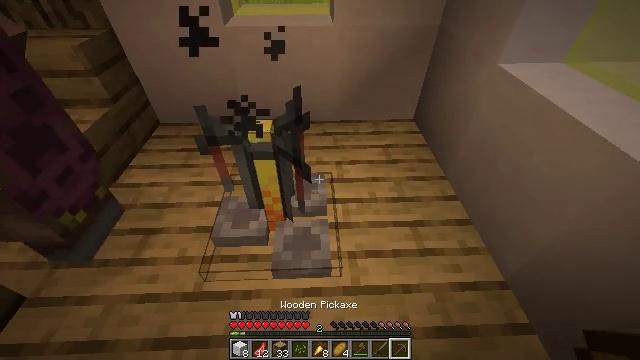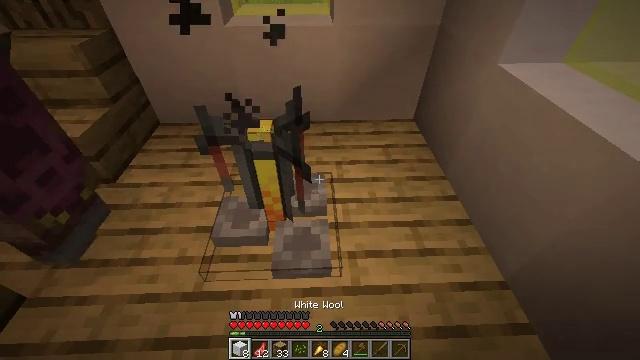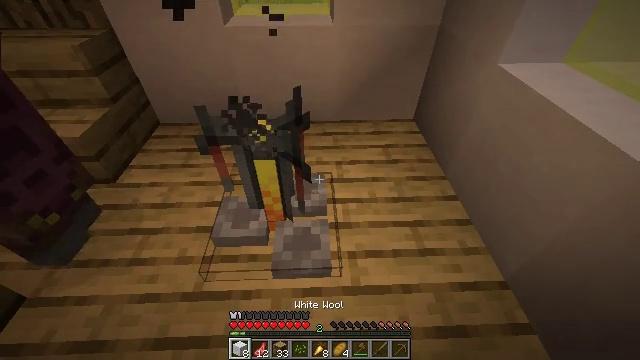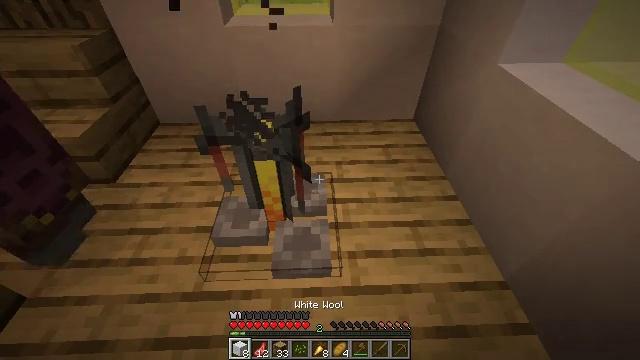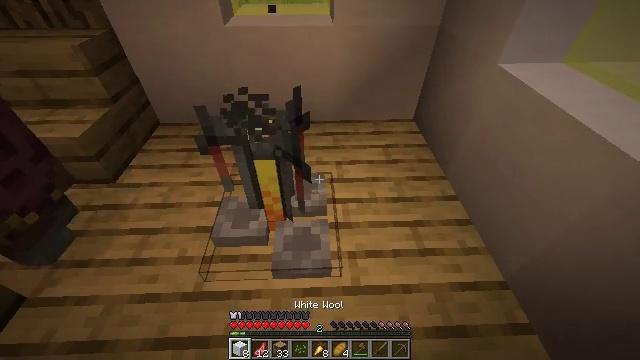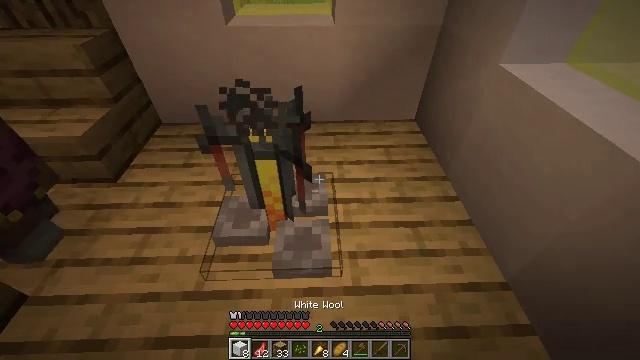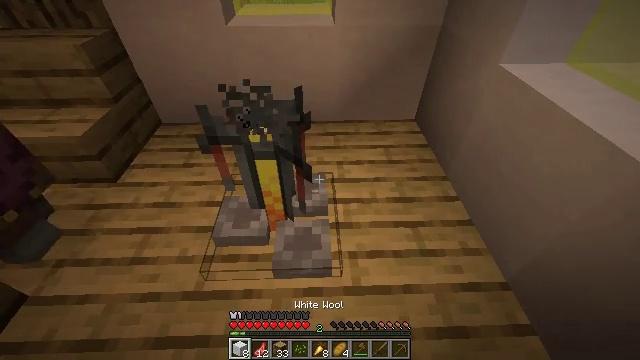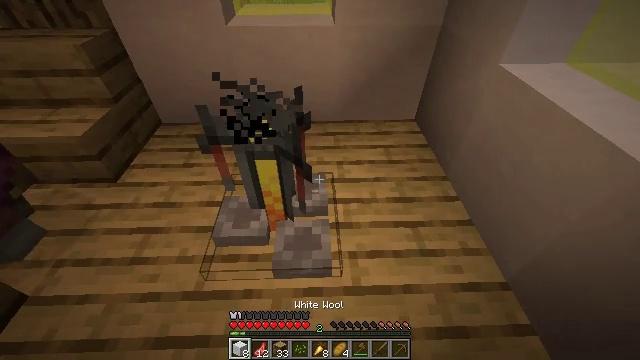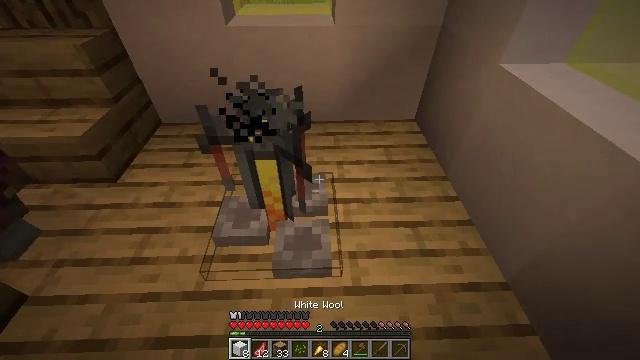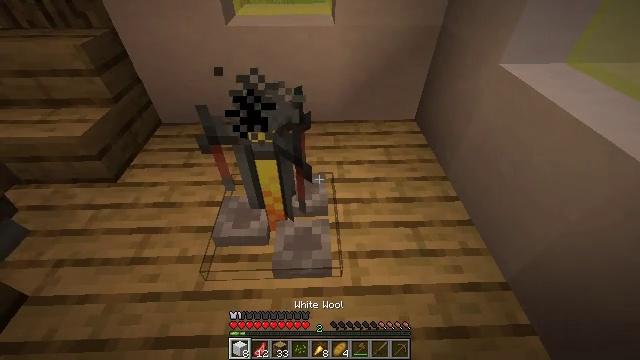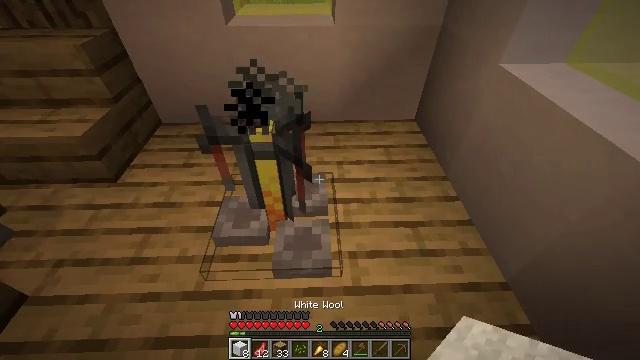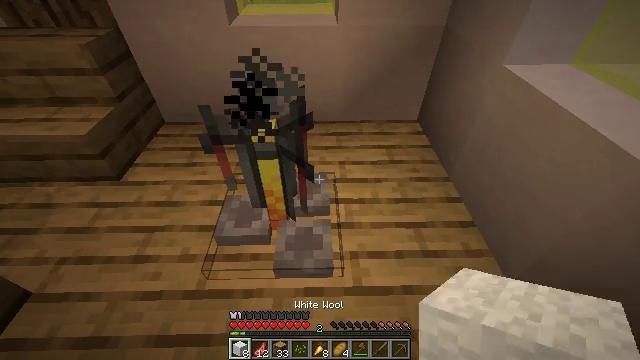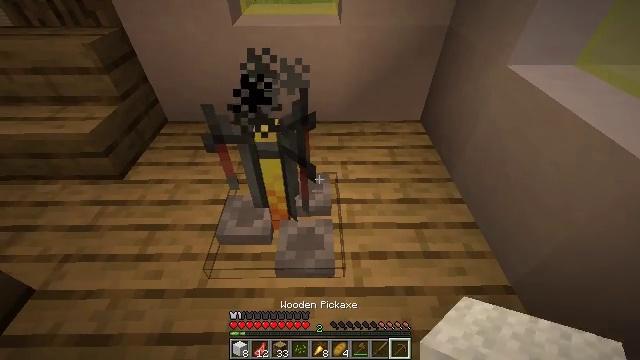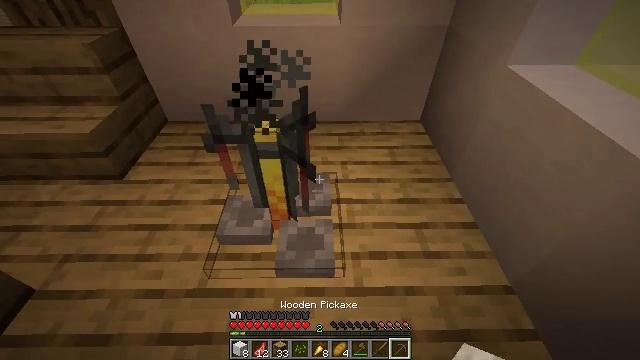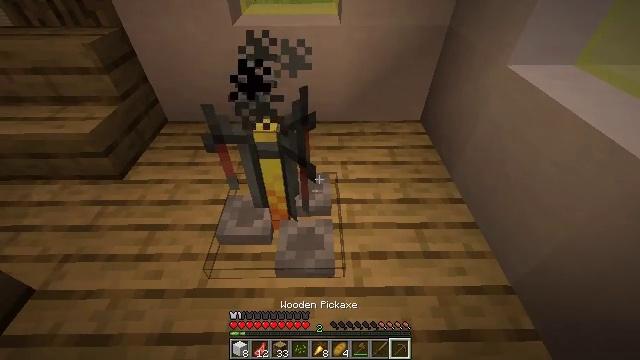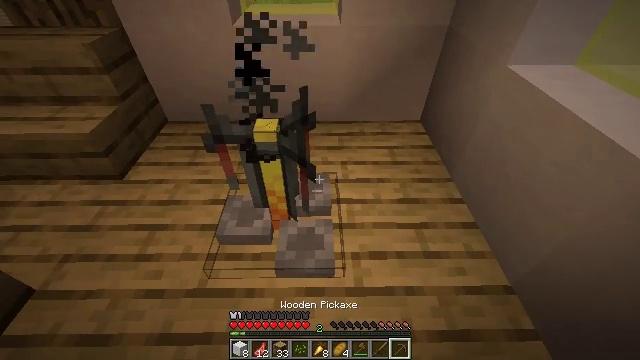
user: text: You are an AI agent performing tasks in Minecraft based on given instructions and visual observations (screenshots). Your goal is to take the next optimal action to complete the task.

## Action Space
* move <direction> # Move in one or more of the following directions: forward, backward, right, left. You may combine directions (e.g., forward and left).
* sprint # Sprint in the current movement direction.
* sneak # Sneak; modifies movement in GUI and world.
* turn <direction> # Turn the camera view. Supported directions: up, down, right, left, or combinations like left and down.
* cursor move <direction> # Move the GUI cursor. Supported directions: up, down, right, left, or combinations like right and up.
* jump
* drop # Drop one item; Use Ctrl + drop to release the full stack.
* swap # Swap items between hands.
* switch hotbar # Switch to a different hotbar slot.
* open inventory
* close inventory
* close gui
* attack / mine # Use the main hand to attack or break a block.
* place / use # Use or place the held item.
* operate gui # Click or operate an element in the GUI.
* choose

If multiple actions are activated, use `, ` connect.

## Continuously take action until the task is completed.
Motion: motion action
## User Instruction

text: Recover the brewing stand by mining it.
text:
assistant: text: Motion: no_op
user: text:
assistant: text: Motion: no_op
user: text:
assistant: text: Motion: no_op
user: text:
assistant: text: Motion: no_op
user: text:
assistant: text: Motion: no_op
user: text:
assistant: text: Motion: no_op
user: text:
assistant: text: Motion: no_op
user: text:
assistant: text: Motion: no_op
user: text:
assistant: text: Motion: no_op
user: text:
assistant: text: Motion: no_op
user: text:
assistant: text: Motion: no_op
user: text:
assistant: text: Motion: no_op
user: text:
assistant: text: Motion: no_op
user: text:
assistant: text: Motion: no_op
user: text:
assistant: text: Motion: no_op
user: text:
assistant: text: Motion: no_op
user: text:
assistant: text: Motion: turn left
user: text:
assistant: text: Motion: attack / mine
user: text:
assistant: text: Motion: attack / mine
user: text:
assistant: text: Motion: attack / mine
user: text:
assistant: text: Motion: attack / mine
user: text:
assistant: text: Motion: attack / mine
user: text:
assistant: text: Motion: attack / mine
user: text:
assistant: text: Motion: attack / mine
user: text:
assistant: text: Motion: attack / mine
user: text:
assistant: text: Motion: attack / mine
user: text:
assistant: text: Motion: attack / mine
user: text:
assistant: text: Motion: turn left and down, attack / mine
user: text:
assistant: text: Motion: attack / mine
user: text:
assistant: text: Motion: attack / mine